Aerial crown-view tile of a tropical tree (Barro Colorado Island, Panama), acquired 20240918:
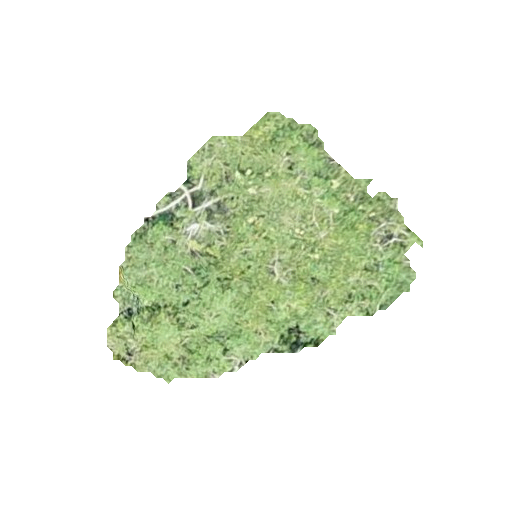
Species: Protium stevensonii
GBIF accepted scientific name: Tetragastris panamensis
Crown area: 83.431 m²